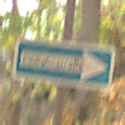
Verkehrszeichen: EinbahnstrasseRechtsweisend
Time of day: MorningAfternoon
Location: Outdoor (Nature)
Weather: Overcast
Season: Autumn
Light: Natural